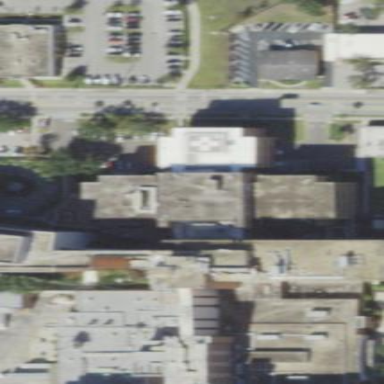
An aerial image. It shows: Hospital building.